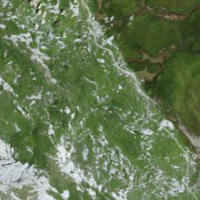
EUNIS habitat code: 31
Species observed at this site:
Dryas octopetala